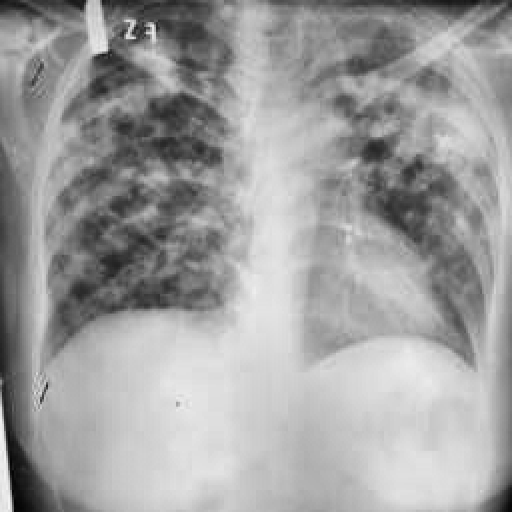
Finding: TUBERCULOSIS